Field crop: tomato
Growth stage: 1
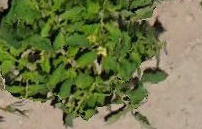
Species: tomato